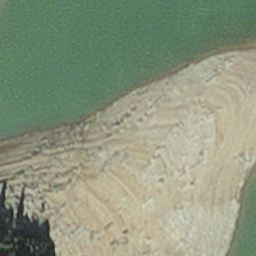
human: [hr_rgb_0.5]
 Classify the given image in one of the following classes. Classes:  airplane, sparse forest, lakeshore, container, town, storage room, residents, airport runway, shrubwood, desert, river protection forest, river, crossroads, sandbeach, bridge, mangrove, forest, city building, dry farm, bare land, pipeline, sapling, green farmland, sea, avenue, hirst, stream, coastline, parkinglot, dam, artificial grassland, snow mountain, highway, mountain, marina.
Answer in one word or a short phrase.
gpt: hirst